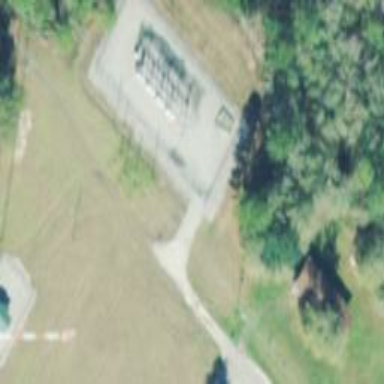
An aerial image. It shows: Substation for switching with surrounding fence.